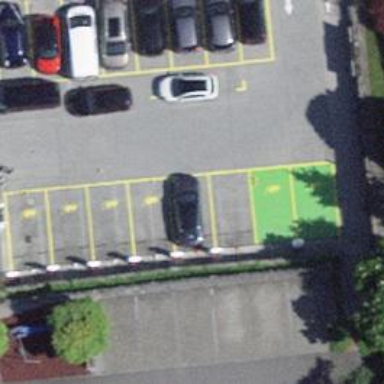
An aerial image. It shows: Charging station.